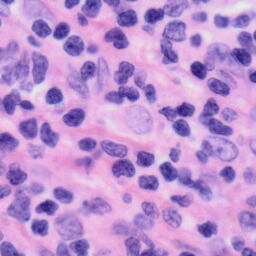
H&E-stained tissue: Skin